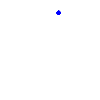
Particle: pion